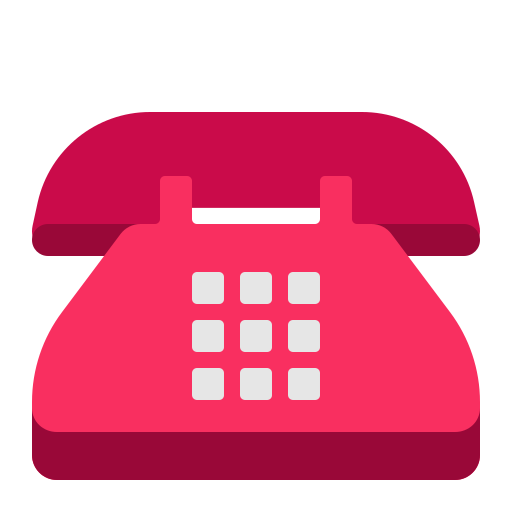
telephone flat